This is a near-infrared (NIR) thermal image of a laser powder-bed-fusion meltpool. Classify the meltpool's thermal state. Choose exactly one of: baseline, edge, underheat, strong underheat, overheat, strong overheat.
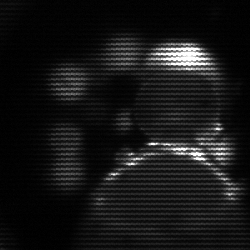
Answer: baseline